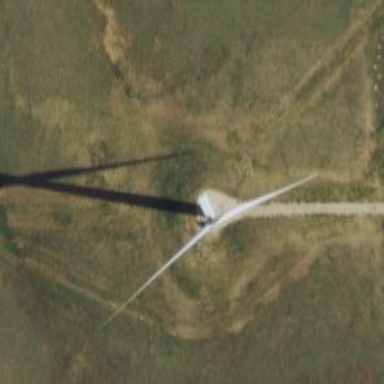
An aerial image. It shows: Wind generator powered by horizontal axis wind turbine.